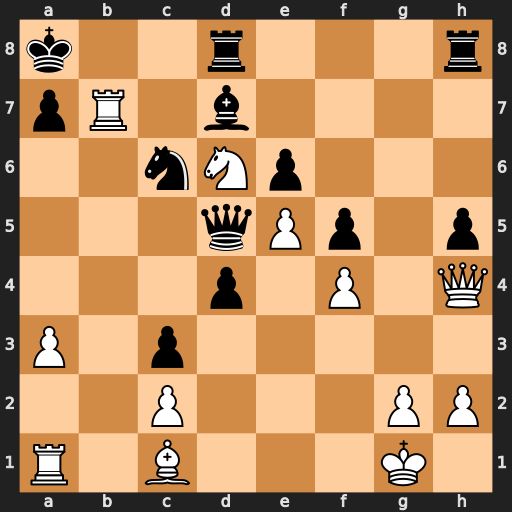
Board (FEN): k2r3r/pR1b4/2nNp3/3qPp1p/3p1P1Q/P1p5/2P3PP/R1B3K1
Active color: w
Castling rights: -
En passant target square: -
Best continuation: Rb5 Qxb5 Nxb5